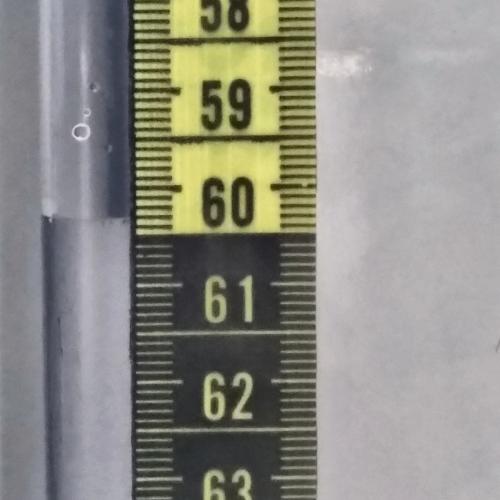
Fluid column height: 60.3 cm